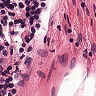
Metastatic tissue present: no